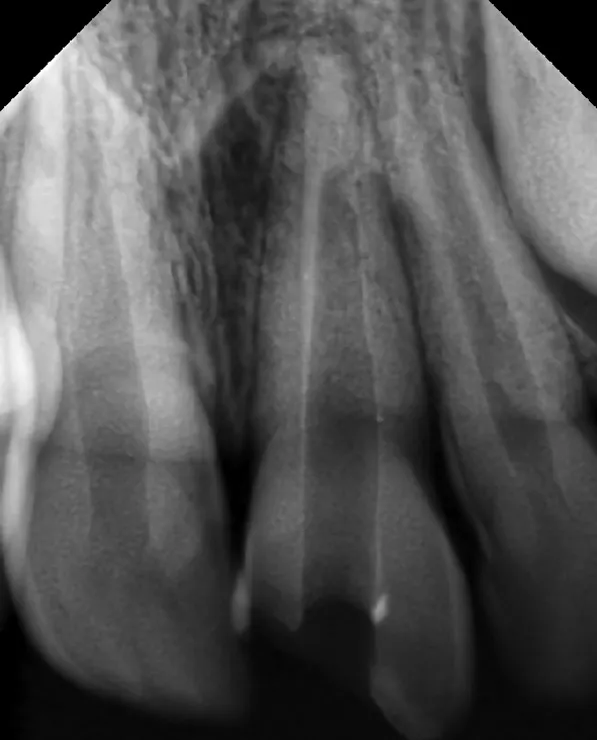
Apical barrier induction with Biodentine.
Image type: radiology (x_ray)